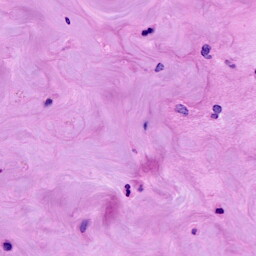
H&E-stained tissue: Breast